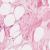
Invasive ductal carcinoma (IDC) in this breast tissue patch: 0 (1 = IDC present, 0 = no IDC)